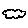
Label: cloud